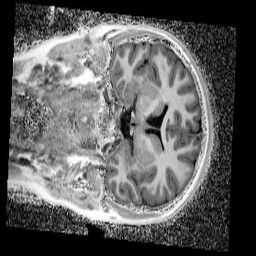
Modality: UNIT1_denoised
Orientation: coronal
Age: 12
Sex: female
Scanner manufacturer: siemens
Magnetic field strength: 3 T
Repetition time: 4 s
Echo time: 0.00299 s